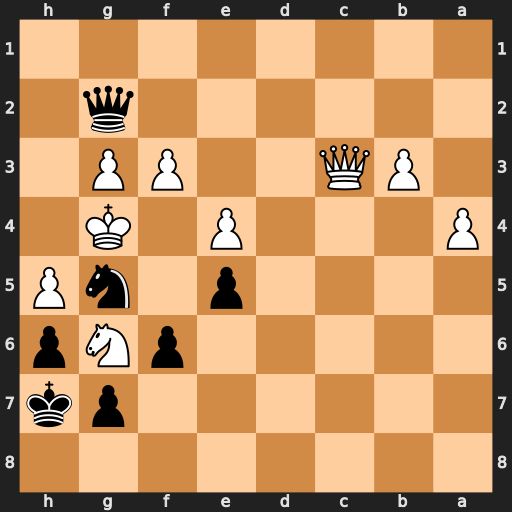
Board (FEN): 8/6pk/5pNp/4p1nP/P3P1K1/1PQ2PP1/6q1/8
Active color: b
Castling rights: -
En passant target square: -
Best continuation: Qh3#